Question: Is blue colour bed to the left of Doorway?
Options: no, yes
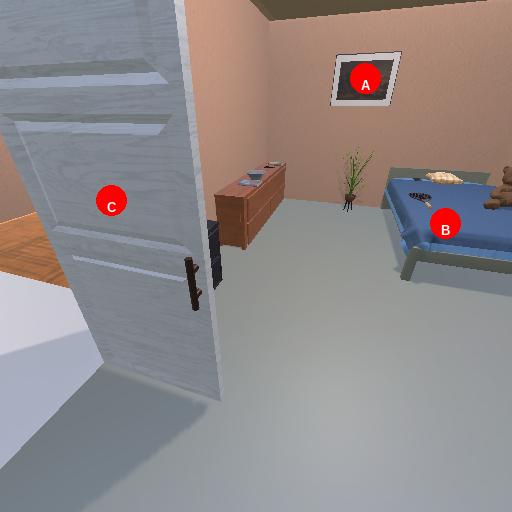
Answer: no